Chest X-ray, AP view. Patient: 53 years old, sex M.
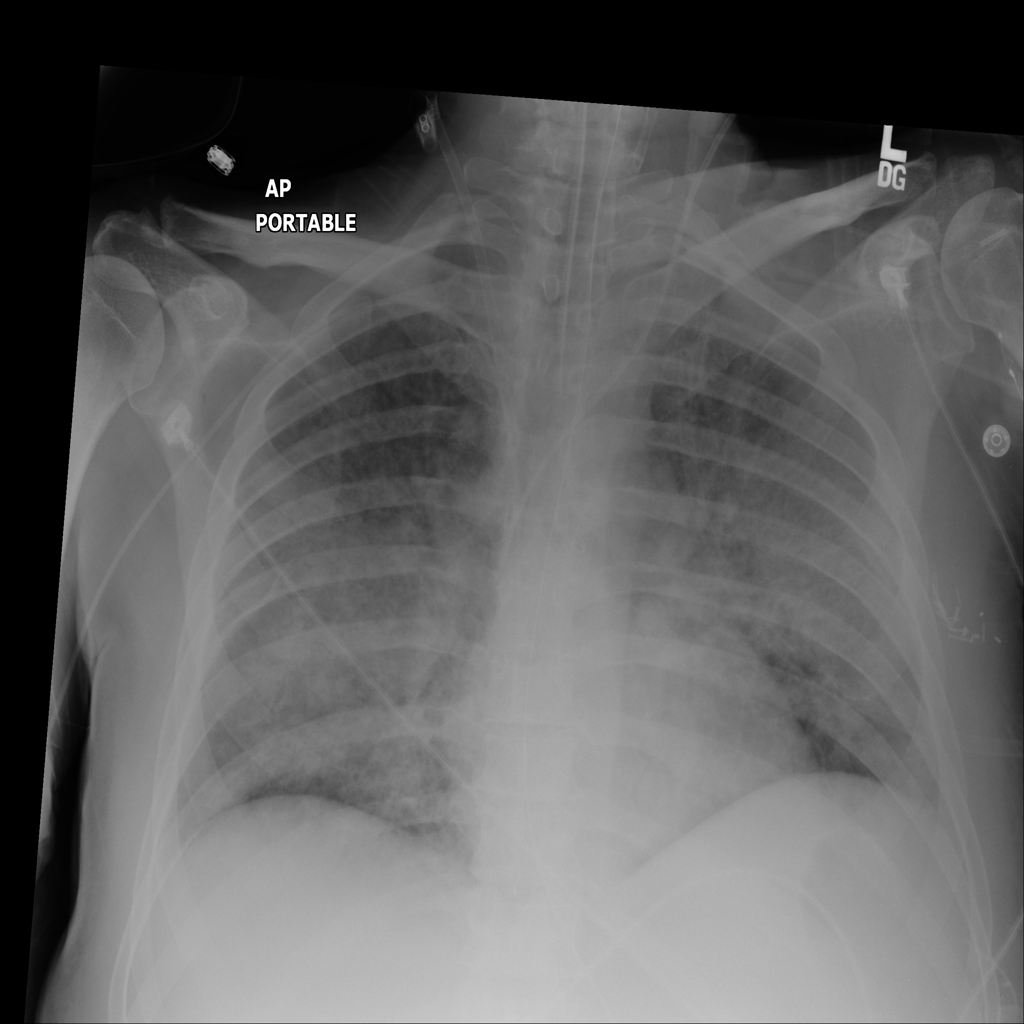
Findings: Infiltration